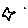
Label: star